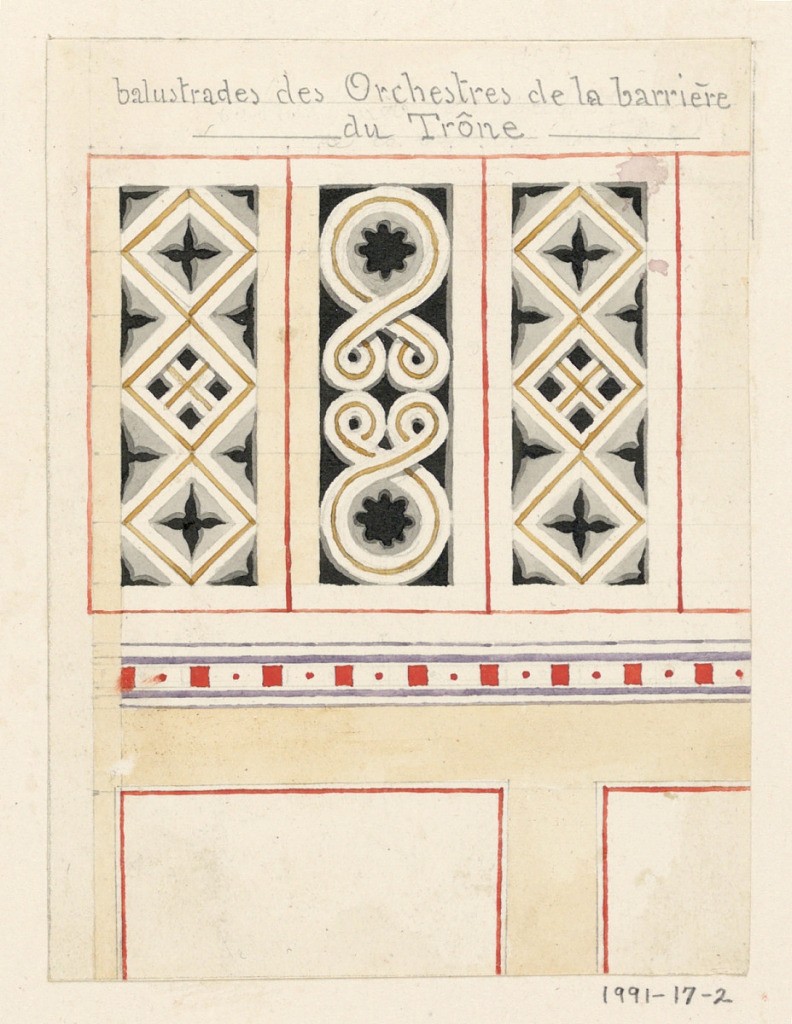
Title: "Balustrades des Orchestres de la barriere du Trone"
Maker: Félix Duban, French, 1797 - 1870
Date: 1833
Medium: Watercolor, brush and black ink, wash, graphic Support: off-white laid paper mounted on off-white paper
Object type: Drawing
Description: Design for a panel articulated at the upper section with three distinct vertical rectangle sections, each separated by a thin red line, and decorated with abstracted patterns of grey, black and gold.  Below this section is a thin horizontal band decorated with red squares and dots.  Below, partially shown, is the lower portion of the panel with a very simple, unadorned design consisting of a white rectangle, bordered in a thin red line and surrounded by a cream background.